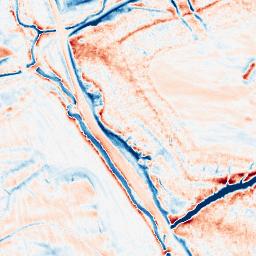
Category: classical
Decomposition family: gaussian_anisotropic
Decomposition parameters: sigma_x: 2
sigma_y: 5
Upsampling method: quadratic
Upsampling parameters: scale: 4
Upsampling scale: 4